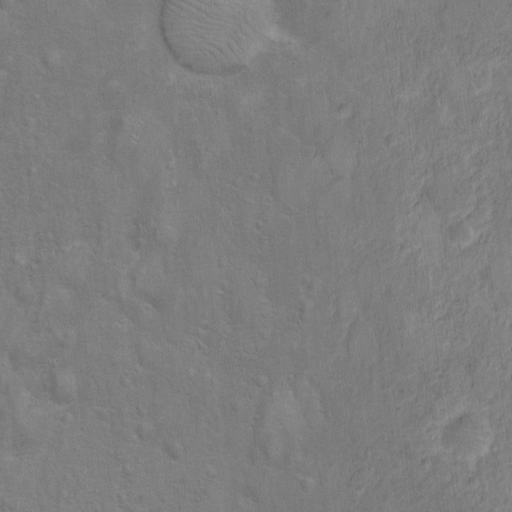
Classes present: Background